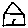
Label: house